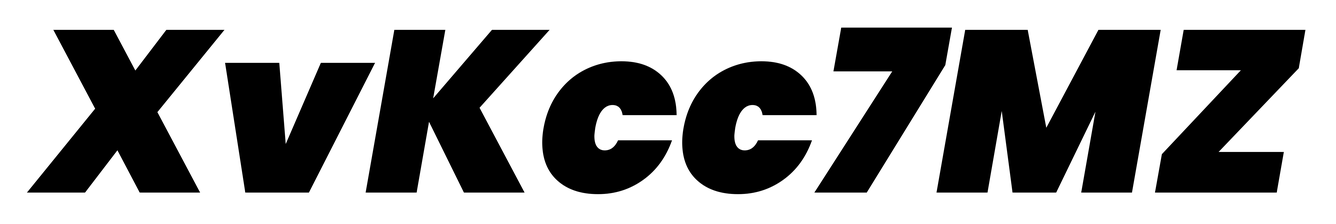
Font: Poppins-BlackItalic